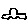
Label: car